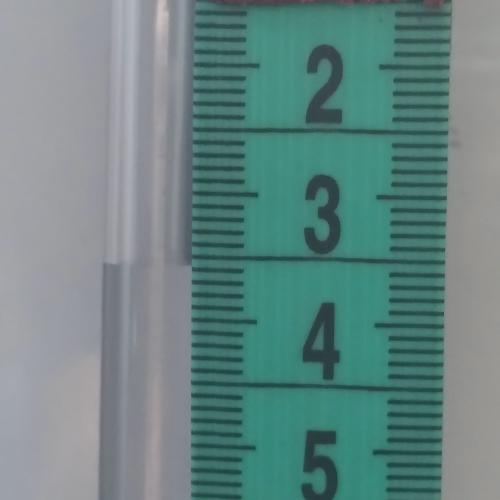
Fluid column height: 3.6 cm